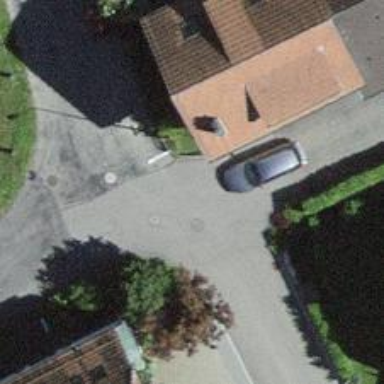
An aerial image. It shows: Asphalt road in residential area.